I will show an image sequence of human cooking. I have annotated the images with numbered circles. Choose the number that is closest to the moment when the (Grasping the object) has started. You are a five-time world champion in this game. Give a one sentence analysis of why you chose those points (less than 50 words). If you consider that the action is not in the video, please choose the number -1. Provide your answer at the end in a json file of this format: {"points": []}
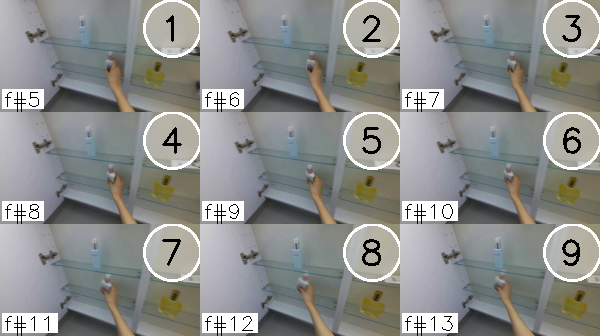
Frame 1 shows the clearest moment of hand-object contact.
{"points": [1]}